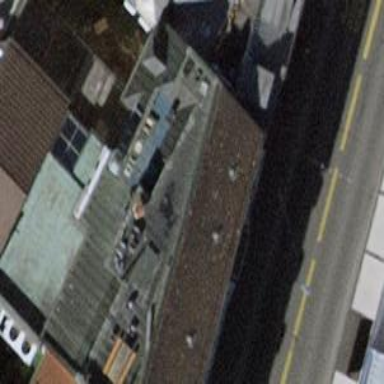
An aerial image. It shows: Nightclub.